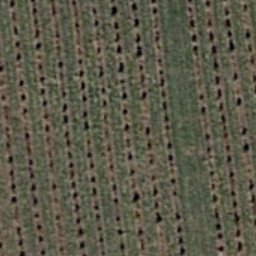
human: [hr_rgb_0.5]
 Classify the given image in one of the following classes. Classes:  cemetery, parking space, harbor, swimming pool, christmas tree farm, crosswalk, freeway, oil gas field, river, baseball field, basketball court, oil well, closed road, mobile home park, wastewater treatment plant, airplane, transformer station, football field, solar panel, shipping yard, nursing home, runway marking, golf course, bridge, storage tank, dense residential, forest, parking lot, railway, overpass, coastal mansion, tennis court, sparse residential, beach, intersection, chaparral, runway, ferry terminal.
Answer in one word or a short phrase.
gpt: christmas tree farm